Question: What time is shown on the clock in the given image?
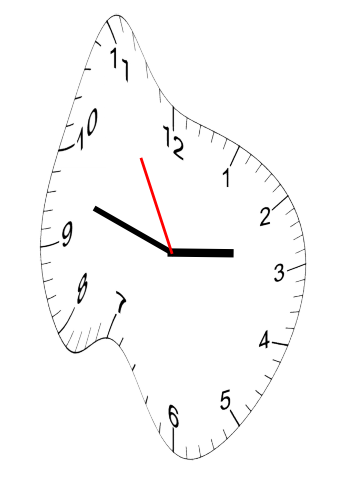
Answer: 02:47:55